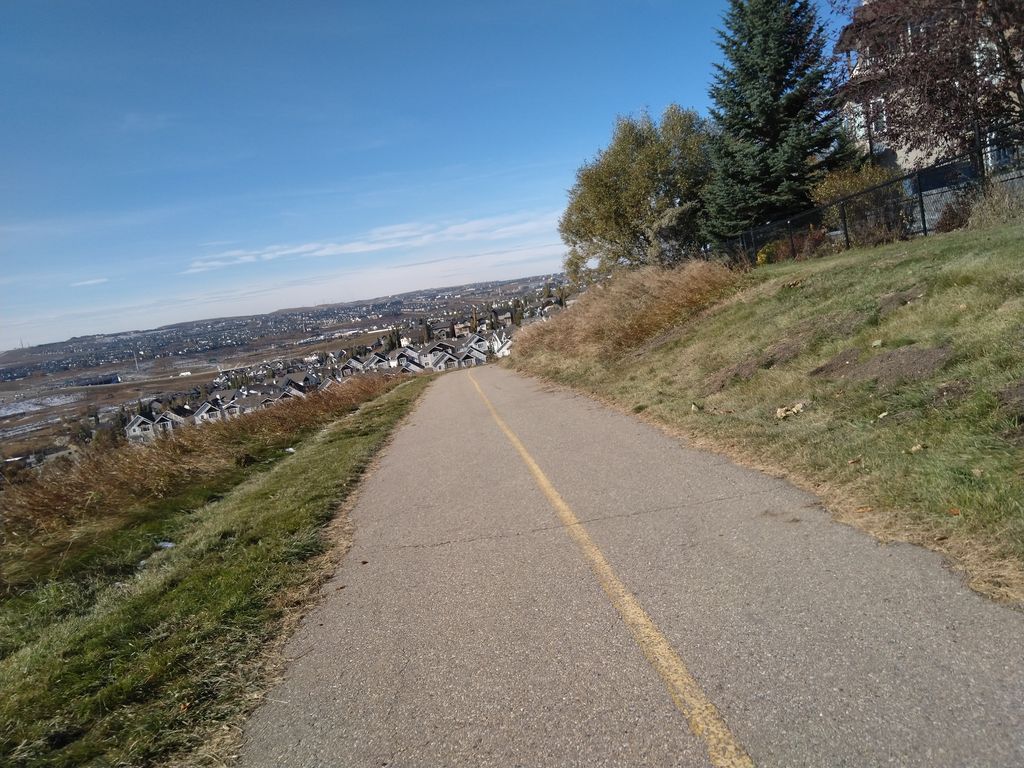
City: calgary